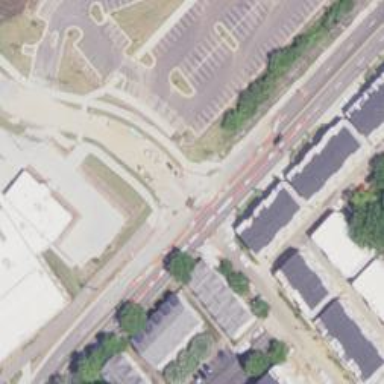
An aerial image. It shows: Marked road crossing.